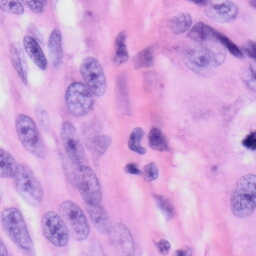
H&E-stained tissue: Skin